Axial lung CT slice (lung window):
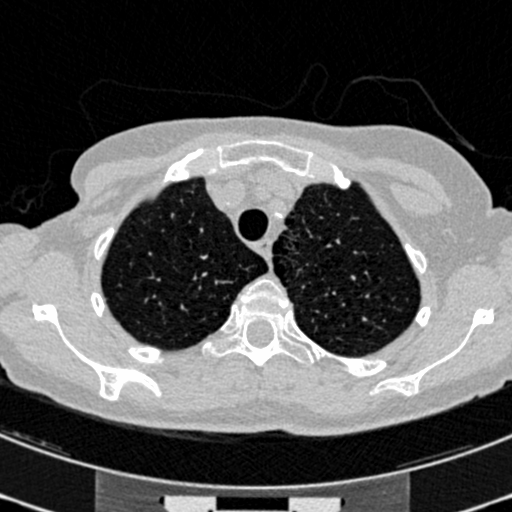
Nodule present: no